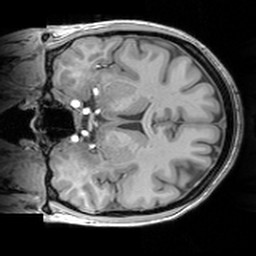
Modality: T1w
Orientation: coronal
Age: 33
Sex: female
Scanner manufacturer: siemens
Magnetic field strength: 3 T
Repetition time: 1.63 s
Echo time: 0.00311 s